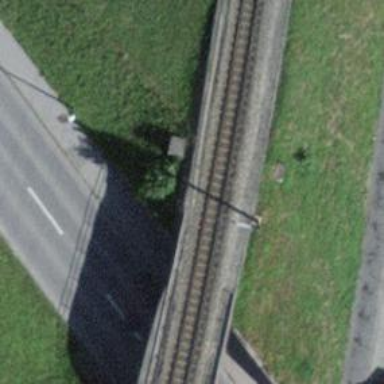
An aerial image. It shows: Narrow-gauge railway bridge with electrified contact line for single track.